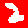
Digit: 2